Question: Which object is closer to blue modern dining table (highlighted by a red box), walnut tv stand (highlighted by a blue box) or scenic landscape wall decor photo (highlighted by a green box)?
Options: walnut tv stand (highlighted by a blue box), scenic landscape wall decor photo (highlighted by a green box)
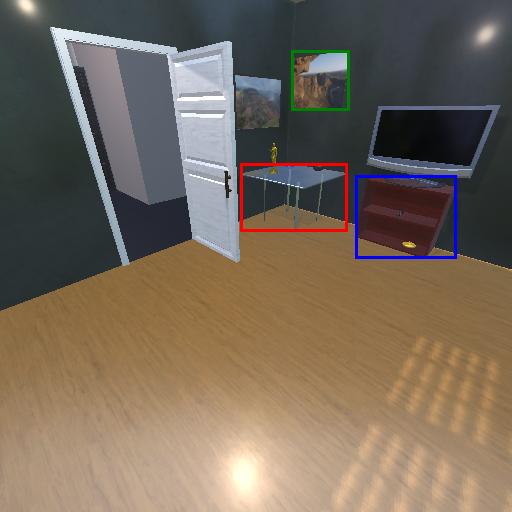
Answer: walnut tv stand (highlighted by a blue box)